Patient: sex F, age 39
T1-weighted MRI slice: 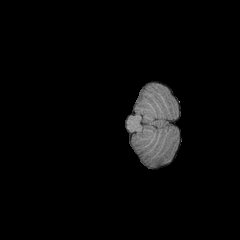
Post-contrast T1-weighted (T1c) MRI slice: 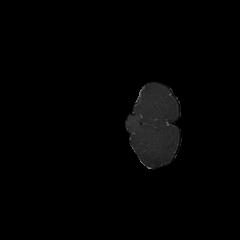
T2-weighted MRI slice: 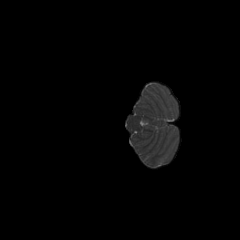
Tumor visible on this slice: no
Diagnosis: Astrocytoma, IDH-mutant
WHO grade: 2